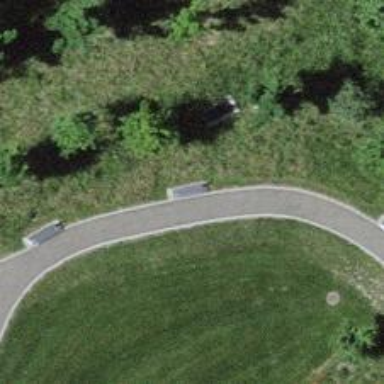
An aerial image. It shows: Bench for seating.